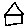
Label: house